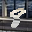
Label: 8